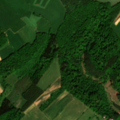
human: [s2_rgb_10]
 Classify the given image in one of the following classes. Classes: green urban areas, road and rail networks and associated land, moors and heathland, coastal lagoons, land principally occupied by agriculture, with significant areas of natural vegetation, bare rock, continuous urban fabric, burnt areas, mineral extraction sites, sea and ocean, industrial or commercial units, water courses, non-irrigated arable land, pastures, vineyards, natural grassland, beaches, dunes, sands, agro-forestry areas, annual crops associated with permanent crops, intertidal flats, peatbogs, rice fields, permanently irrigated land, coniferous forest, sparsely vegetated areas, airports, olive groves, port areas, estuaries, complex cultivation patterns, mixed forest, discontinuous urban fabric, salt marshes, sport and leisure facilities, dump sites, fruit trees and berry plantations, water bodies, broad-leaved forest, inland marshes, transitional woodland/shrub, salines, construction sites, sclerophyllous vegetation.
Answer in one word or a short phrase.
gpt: non-irrigated arable land, pastures, complex cultivation patterns, broad-leaved forest